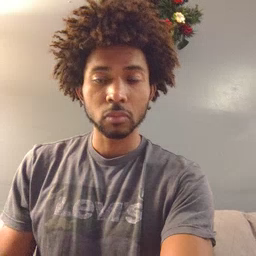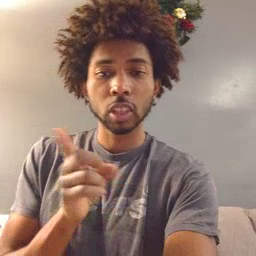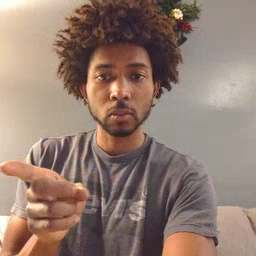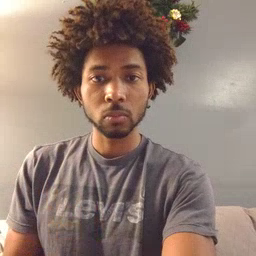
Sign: hesheit